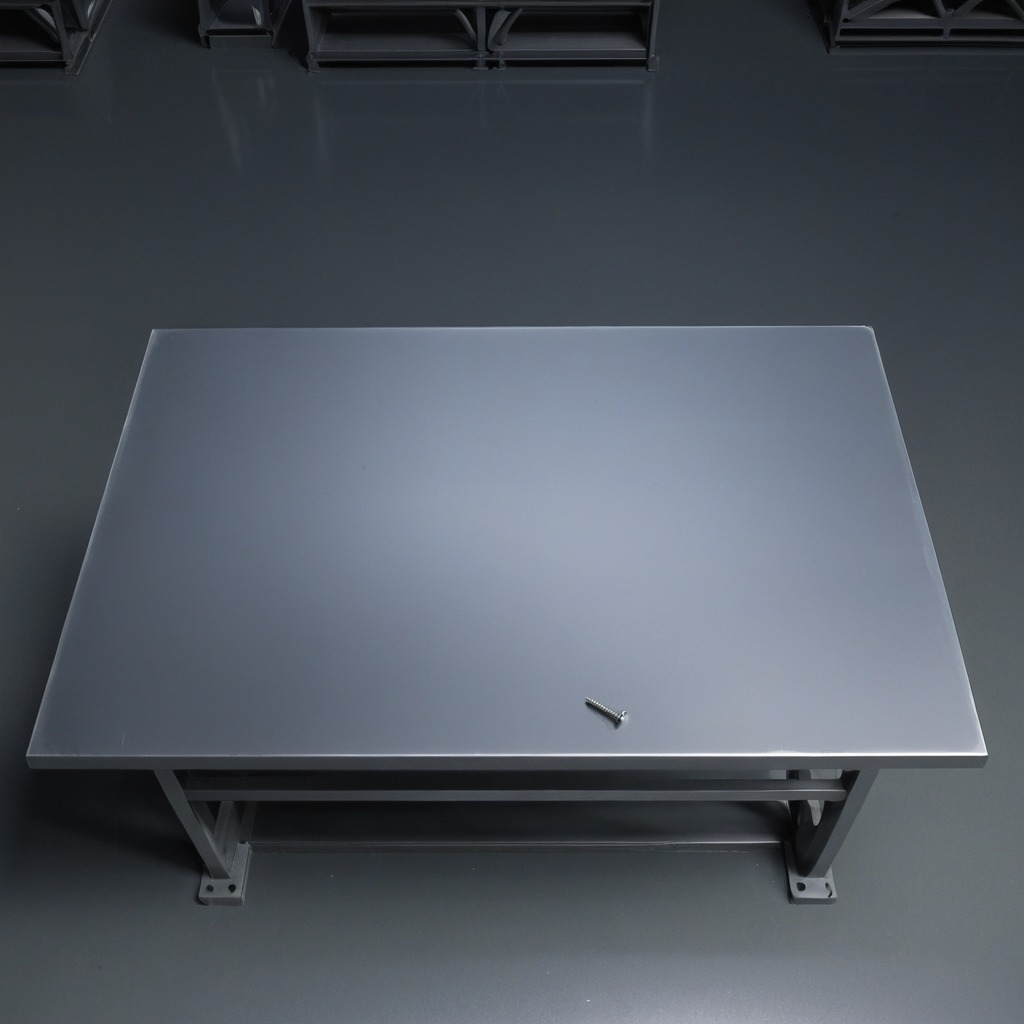
A metal screw is lying on the tabletop.